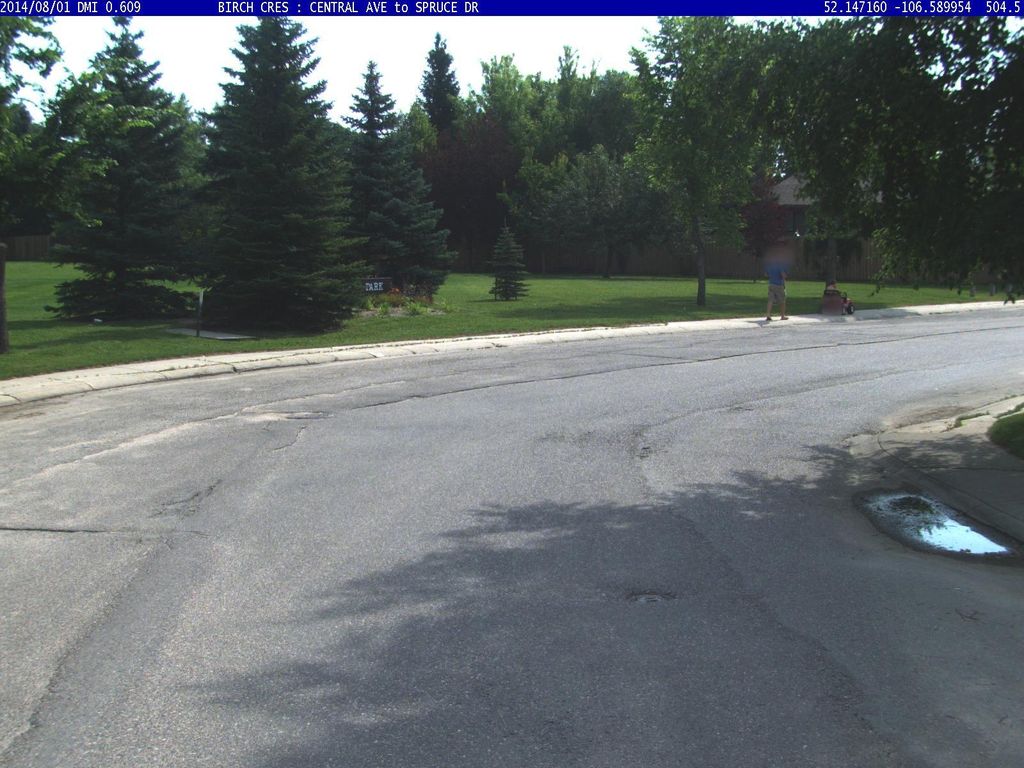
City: saskatoon